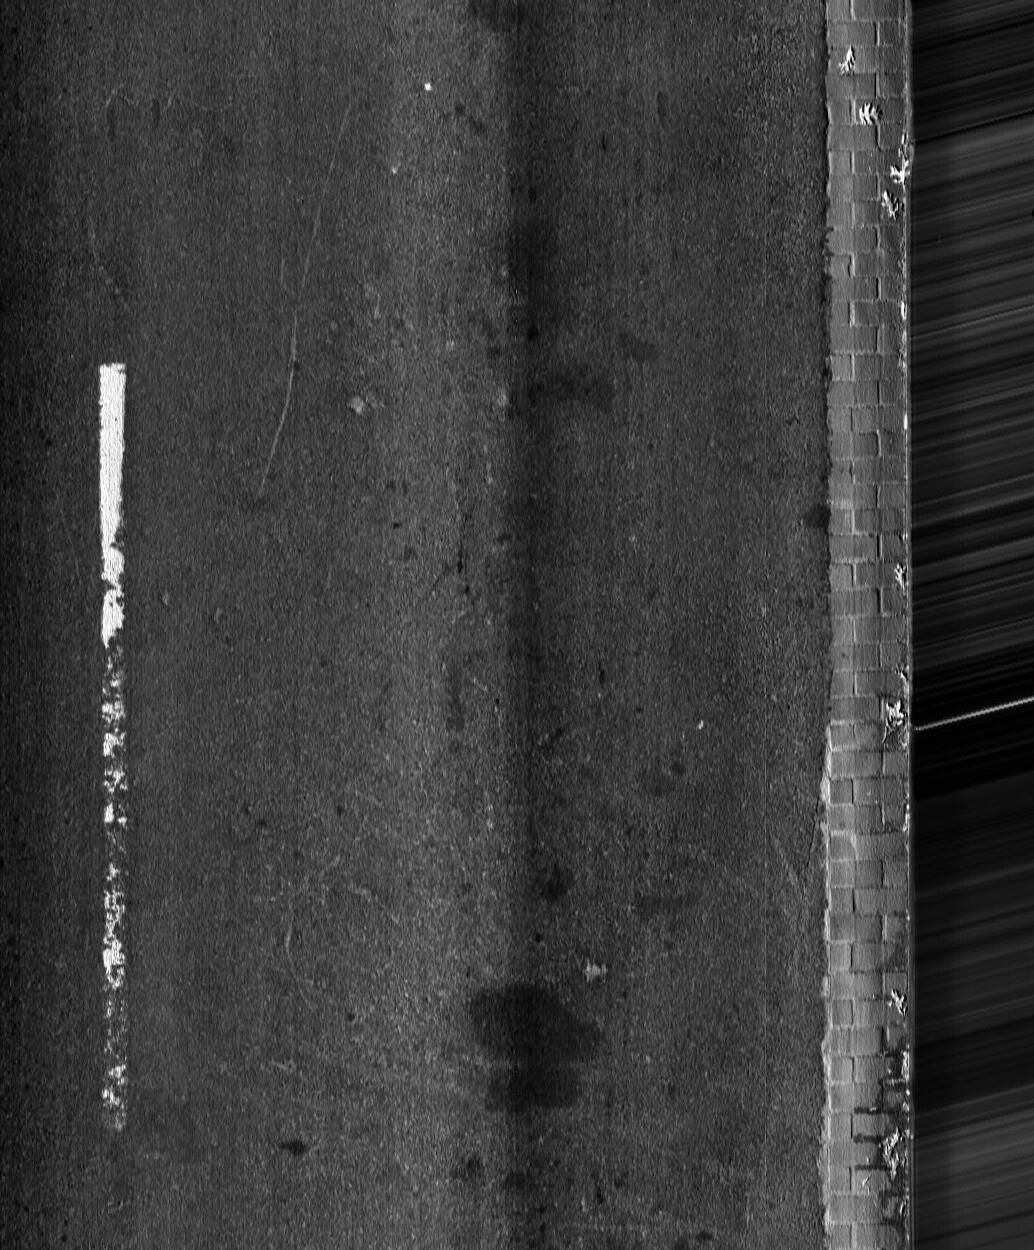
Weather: snowy
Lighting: day
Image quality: very poor
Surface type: walking surface
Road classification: secondary
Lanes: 7, 6
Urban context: urban centre
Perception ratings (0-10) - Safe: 2.25, Lively: 2.11, Beautiful: 1.4, Boring: 2.13, Depressing: 2.49, Wealthy: 1.17